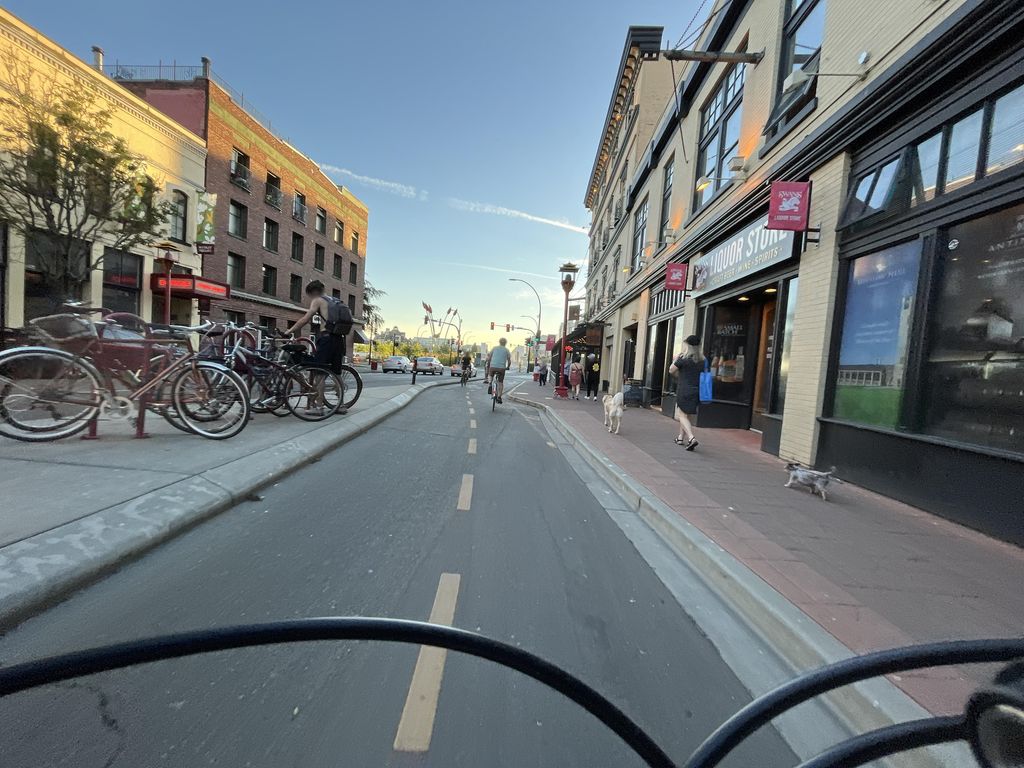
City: victoria